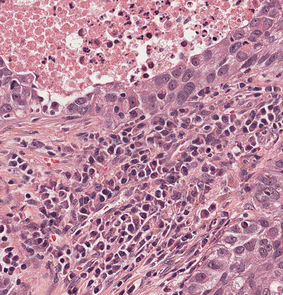
Tumor epithelial tissue: yes
Tumor-associated stroma tissue: yes
Normal tissue: no